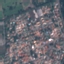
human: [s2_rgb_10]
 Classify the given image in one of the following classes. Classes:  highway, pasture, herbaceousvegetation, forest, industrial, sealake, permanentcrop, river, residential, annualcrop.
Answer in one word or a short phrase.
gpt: Residential